Question: Count the number of objects in the diagram.
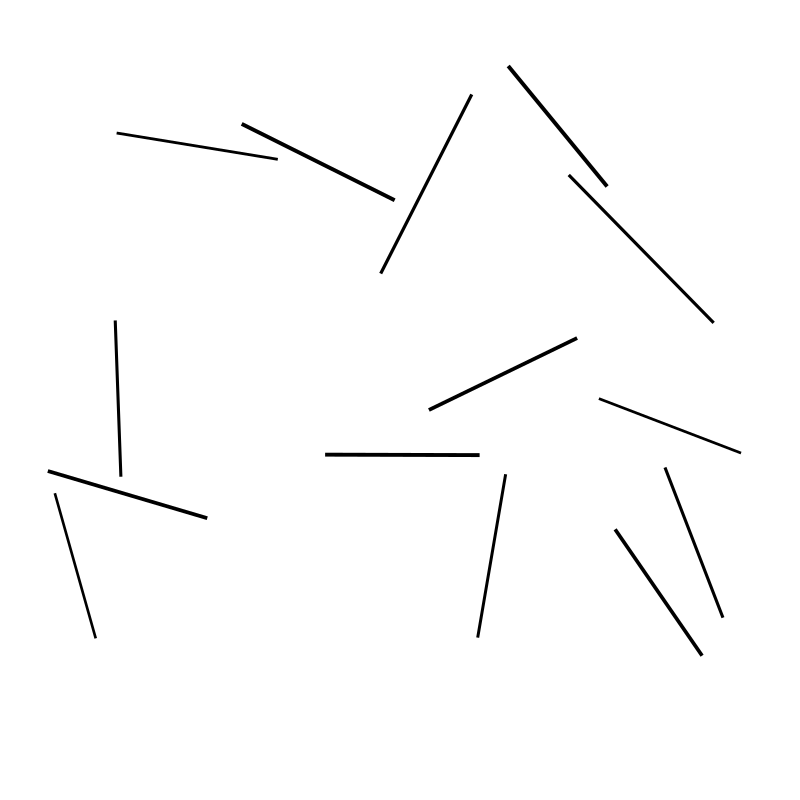
Answer: 14